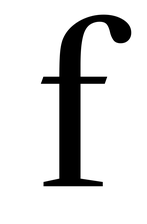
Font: LibreCaslonText_Regular